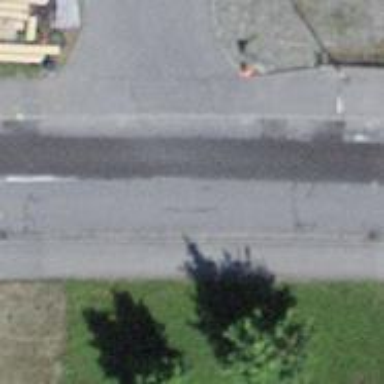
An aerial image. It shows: Tertiary road with asphalt surface and sidewalks on both sides.